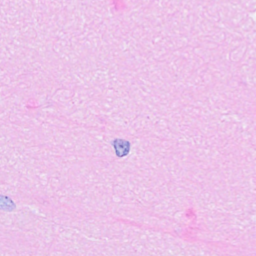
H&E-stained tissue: Breast